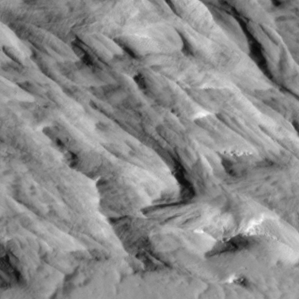
Label: non_frost